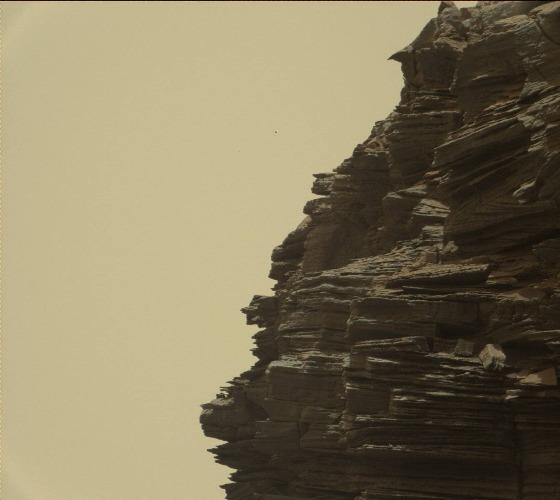
Terrain classes present: Bedrock, Sky / Distant Mountains